Question: I have a window that dynamically updates the buffered image set on a JPanel using 'javax.swing.Timer'
Everything works as expected but every time I invoke the dynamic update there seems to be another buffered image displayed below the currently updating one.
The image of the window before and after clicking the train button (which triggers the dynamic update) is given below.

Since the image below the dynamically updating image looks like the initial screen. I rechecked the following
1. Whether I'm adding two dynamic lattice objects to the same panel
2. Multiple calls of repaint()
3. Unwanted initialization of the dynamic lattice
I could not find any of these in my code. I cannot post the code since it is huge and whenever I'm creating a minimal set to reproduce the same behavior it is not there. So I'm sure I'm missing something or doing something on my project code which triggers this behavior. Any suggestions on how to debug this or why it is doing something like this?
Thank you
EDIT
SSCCE is give below. If executing, click the load button followed by the train button to get the error.
'''
(MapScreen.java - Main Class)
package test;
import javax.swing.JFrame;
import javax.swing.JPanel;
import javax.swing.JLabel;
import javax.swing.SwingUtilities;
import javax.swing.Timer;
import java.awt.Font;
import javax.swing.JButton;
import java.awt.event.ActionListener;
import java.awt.event.ActionEvent;
import test.DisplayLattice;
import test.SelfOrganizingMap;
public class MapScreen extends JFrame {
private double NUM_ITERATIONS = 0.0;
private double ETA = 0.0;
private double SPREAD_FACTOR = 0.0;
private double RADIUS = 0.0;
private int WIDTH = 0;
private int HEIGHT = 0;
private SelfOrganizingMap SOM = null;
private Timer REFRESH_TIMER = null;
private JPanel pnlMap;
private JButton btnLoadParameters;
private JButton btnTrain;
private DisplayLattice displayScreen;
public MapScreen(double iterations, double learningRate, double spreadFactor, double radius, int option, int width, int height, int mapOption) {
NUM_ITERATIONS = iterations;
ETA = learningRate;
SPREAD_FACTOR = spreadFactor;
RADIUS = radius;
WIDTH = width;
HEIGHT = height;
setType(Type.UTILITY);
setResizable(false);
setDefaultCloseOperation(EXIT_ON_CLOSE);
setTitle("Map");
setSize(650, 800);
setLocation(150,150);
getContentPane().setLayout(null);
displayScreen = new DisplayLattice();
pnlMap = displayScreen;
pnlMap.setBounds(6, 130, 600, 600);
getContentPane().add(pnlMap);
btnLoadParameters = new JButton("Load Parameters");
btnLoadParameters.setFont(new Font("Tahoma", Font.PLAIN, 11));
btnLoadParameters.addActionListener(new ActionListener() {
public void actionPerformed(ActionEvent arg0)
{
SOM = new SelfOrganizingMap(10000,0,0,13,displayScreen);
}
});
btnLoadParameters.setBounds(192, 46, 126, 23);
getContentPane().add(btnLoadParameters);
btnTrain = new JButton("Train");
btnTrain.setFont(new Font("Tahoma", Font.PLAIN, 11));
btnTrain.addActionListener(new ActionListener() {
public void actionPerformed(ActionEvent arg0) {
initialObjectSetUp();
}
});
btnTrain.setBounds(192, 72, 62, 23);
getContentPane().add(btnTrain);
}
private void initialObjectSetUp()
{
SOM.initTrainSOM(null, 100, 0.25);
REFRESH_TIMER = new Timer(100, SOM);
REFRESH_TIMER.start();
}
public static void main(String[] args) {
SwingUtilities.invokeLater(new Runnable()
{
public void run()
{
MapScreen frame = new MapScreen(100,0.25,0.0,0.0,1,100,0,0);
frame.setVisible(true);
}
});
}
}
(SelfOrganizingMap.java)
package test;
import java.awt.event.ActionEvent;
import java.awt.event.ActionListener;
public class SelfOrganizingMap implements ActionListener {
private Node[][] SOM = null;
private double[][] NORM_MAP = null; //holds the L2 norm of each vector in the SOM[][].
@SuppressWarnings("unused")
private int GRID_OPTION = 0;
private int INPUT_DIMENSION = 0;
private int NUMER_OF_ITERATIONS = 0;
private int CURRENT_ITERATION=0;
private int SOM_HORIZONTAL_LENGTH = 0;
private int SOM_VERTICAL_LENGTH = 0;
private double INITIAL_LEARNING_RATE = 0.0;
private double LEARNING_RATE = 0.0;
private double MAX_RADIUS = 0.0; //radius at first epoch (t = 0)
private double RADIUS = 0.0;
private double TIME_STEP = 0.0; //lambda of X(t) = t0 * exp(-t/lambda)
private String INPUT_SAMPLES = null;
private DisplayLattice DISPLAY_SCREEN = null;
public SelfOrganizingMap(int numberOfNodes, int depth, int grid, int inputDimensison, DisplayLattice screen)
{
INPUT_DIMENSION = inputDimensison;
if(grid == 0)
{
int side = (int)Math.sqrt(numberOfNodes);
SOM = new Node[side][side];
NORM_MAP = new double[side][side];
GRID_OPTION = grid;
MAX_RADIUS = side/2;
DISPLAY_SCREEN = screen;
}
RADIUS = MAX_RADIUS;
}
public void initTrainSOM(String input, int iterations, double learningRate)
{
NUMER_OF_ITERATIONS = iterations;
INITIAL_LEARNING_RATE = learningRate;
LEARNING_RATE = INITIAL_LEARNING_RATE;
TIME_STEP = NUMER_OF_ITERATIONS/Math.log(MAX_RADIUS);
INPUT_SAMPLES = input;
}
private void singleCompleteRun()
{
DISPLAY_SCREEN.render();
System.out.println(CURRENT_ITERATION);
}
@Override
public void actionPerformed(ActionEvent e) {
// TODO Auto-generated method stub
if(CURRENT_ITERATION <= NUMER_OF_ITERATIONS)
{
singleCompleteRun();
CURRENT_ITERATION++;
}
}
}
(DisplayLattice.java)
package test;
import java.awt.Color;
import java.awt.Graphics;
import java.awt.Graphics2D;
import java.awt.image.BufferedImage;
import javax.swing.*;
@SuppressWarnings("serial")
public class DisplayLattice extends JPanel {
private BufferedImage img = new BufferedImage(500, 500, 1);
public void paintComponent(Graphics g) {
if (img == null)
super.paintComponents(g);
else
g.drawImage(img, 0, 0, this);
}
public void render() {
float cellWidth = 100;
float cellHeight = 100;
int imgW = img.getWidth();
int imgH = img.getHeight();
float r, g, b;
Graphics2D g2 = img.createGraphics();
g2.setBackground(Color.black);
g2.clearRect(0,0,imgW,imgH);
for (int x=0; x<100; x++) {
for (int y=0; y<100; y++) {
r = (float)Math.random();
g = (float)Math.random();
b = (float)Math.random();
g2.setColor(new Color(r,g,b));
g2.fillRect((int)(x*cellWidth), (int)(y*cellHeight),
(int)cellWidth+1, (int)cellHeight+1);
}
}
g2.setColor(Color.black);
g2.dispose();
repaint();
}
public BufferedImage getImage() {
if (img == null)
img = (BufferedImage)createImage(500, 500);
return img;
}
public void setImage(BufferedImage bimg) {
img = bimg;
}
}
(Node.java - Structure class for the SOM)
package test;
public class Node {
private int DIMENSION = 0;
private int POSITION_X = 0;
private int POSITION_Y = 0;
private double ACTIVATION_VALUE = 0.0;
public Node(int Dimensions, int x, int y)
{
DIMENSION = Dimensions;
setWeightVector();
POSITION_X = x;
POSITION_Y = y;
}
public int getX() {
return POSITION_X;
}
public int getY() {
return POSITION_Y;
}
public double getACTIVATION_VALUE() {
return ACTIVATION_VALUE;
}
public void setPOSITION_X(int x) {
POSITION_X = x;
}
public void setPOSITION_Y(int y) {
POSITION_Y = y;
}
public void setACTIVATION_VALUE(double y) {
ACTIVATION_VALUE= y;
}
private void setWeightVector()
{
double temp[] = new double[DIMENSION];
for(int i = 0; i<temp.length ; i++)
{
temp[i] = Math.random();
}
}
}
'''
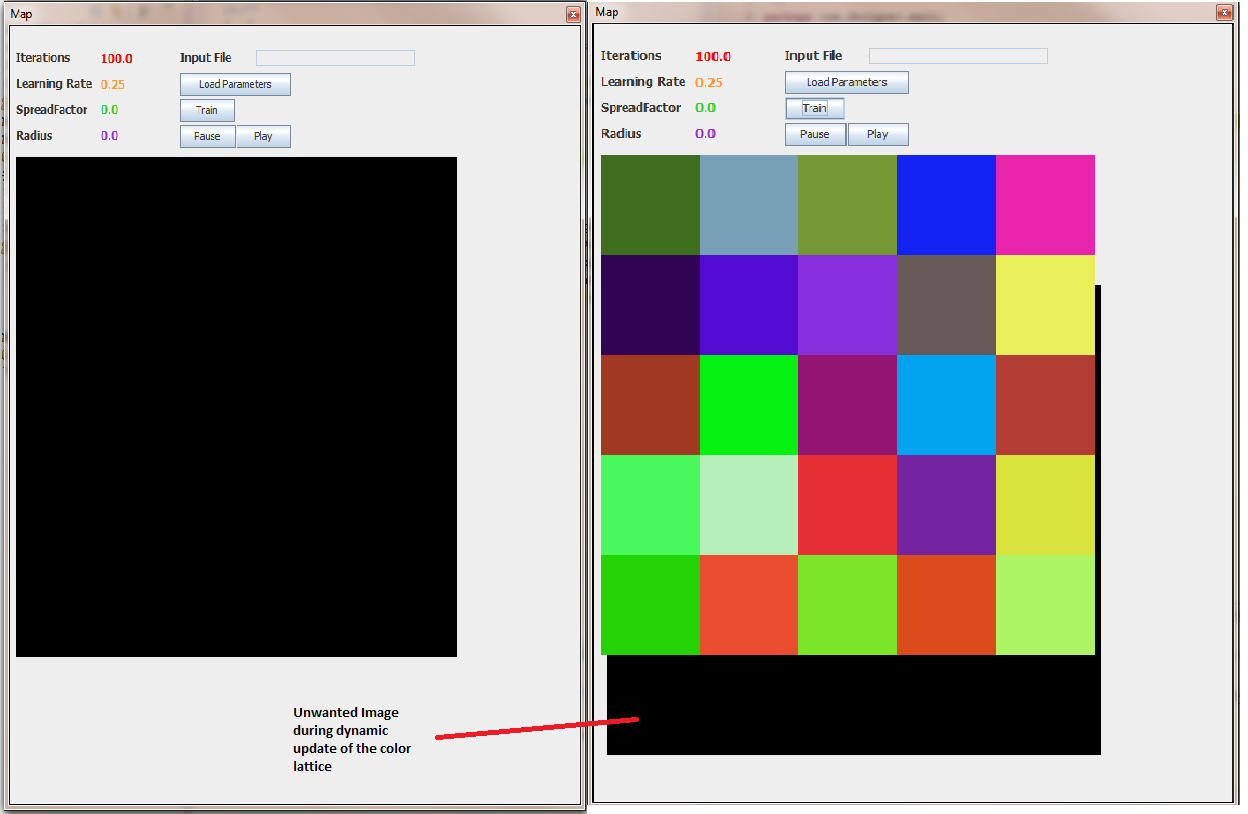
Answer: The problem is your 'DiaplyLattice' class.
You overrode 'paintComponent' but you invoke 'super.paintComponents(g)'. Notice the extra 's' you have at the end of 'paintComponents'! This of course is unwanted and should be 'super.paintComponent(g);'
I would have you method as follow:
'''
@Override
public void paintComponent(Graphics g) {
super.paintComponent(g);
if (img != null) {
g.drawImage(img, 0, 0, this);
}
}
'''
Now, just as a good advice/tip to give, don't use 'null' layout and rather use 'LayoutManager''s and possibly use several level of nesting. It's always easier.
Also, you missed an important thing in SSCCE: the SHORT part. Meaning that you should remove anything unnecessary and have a single file to copy/paste.